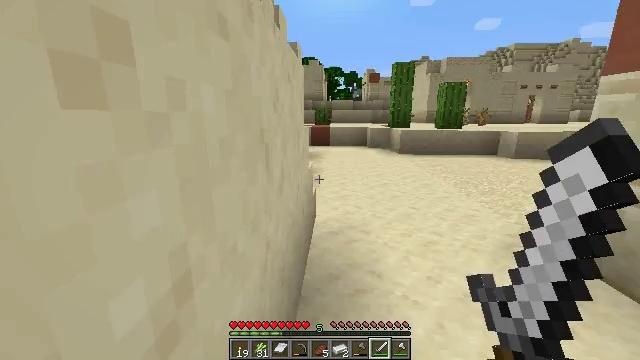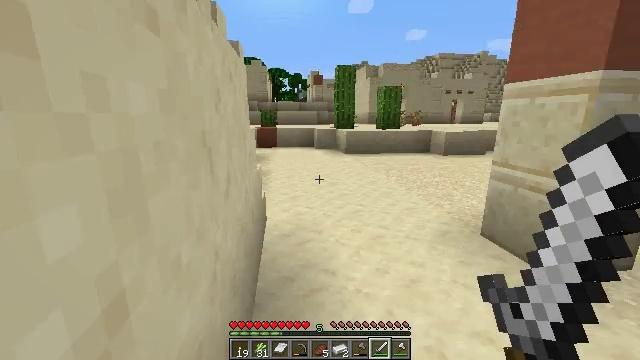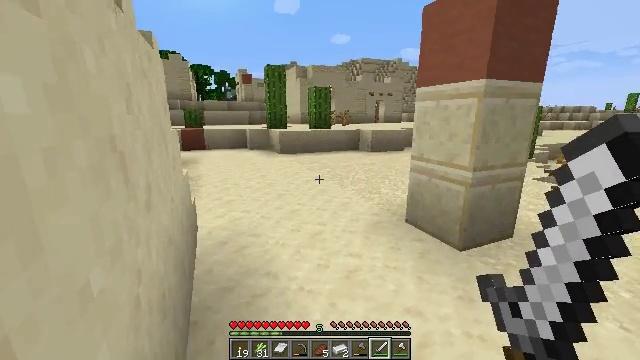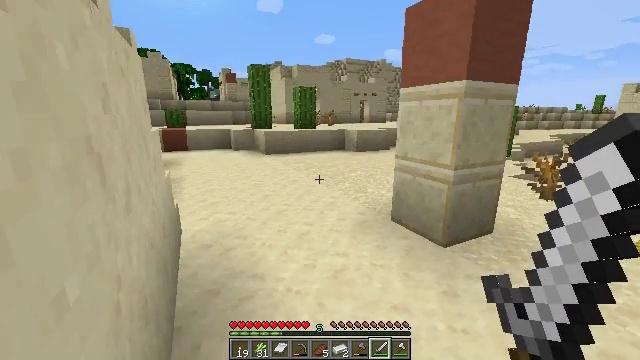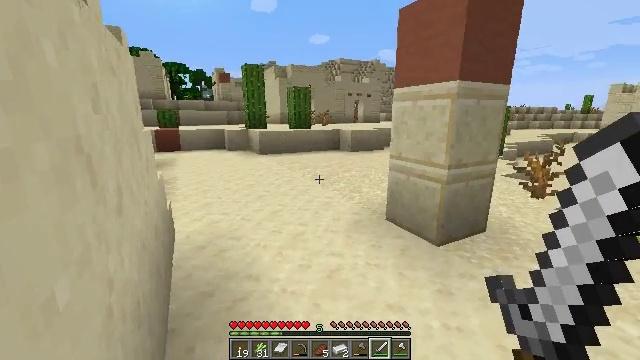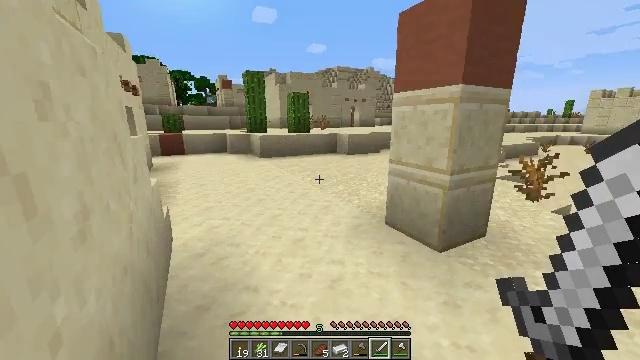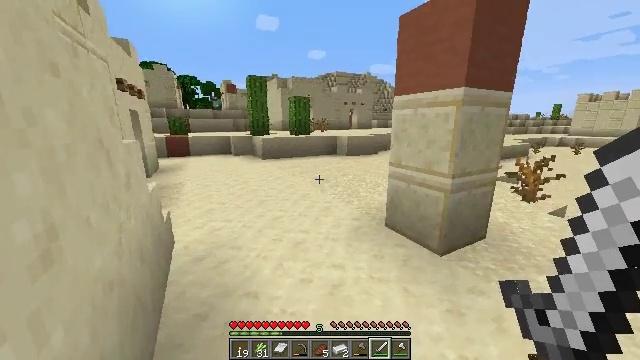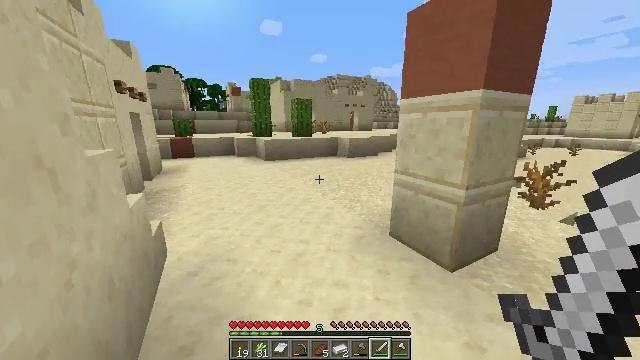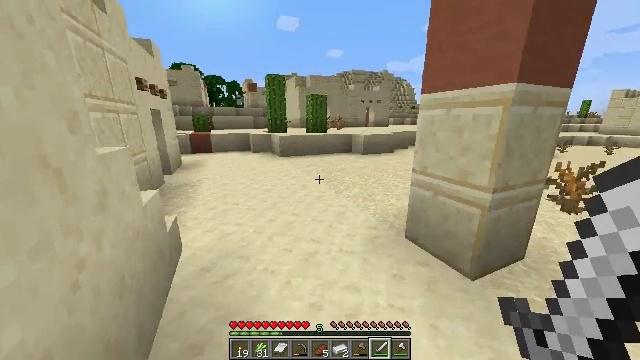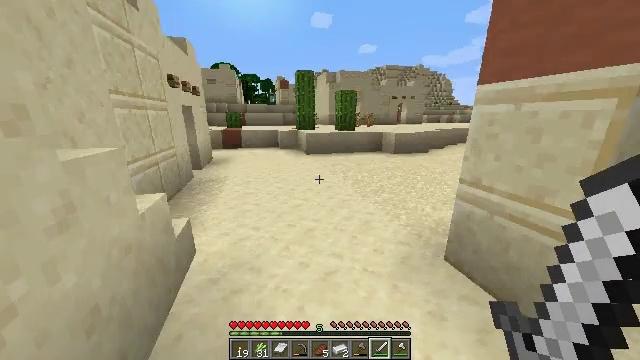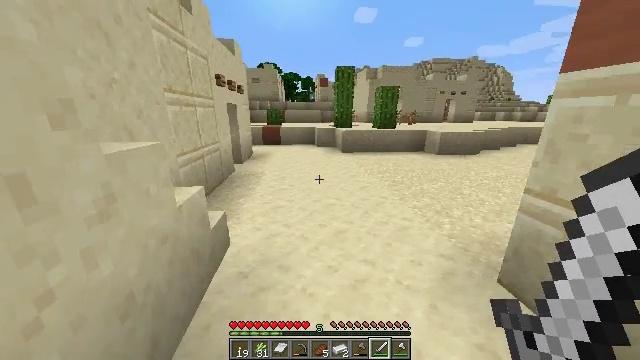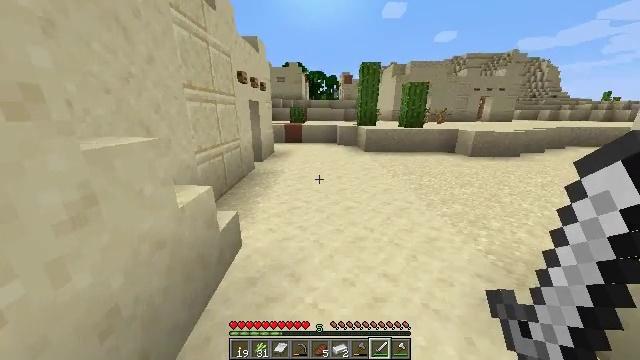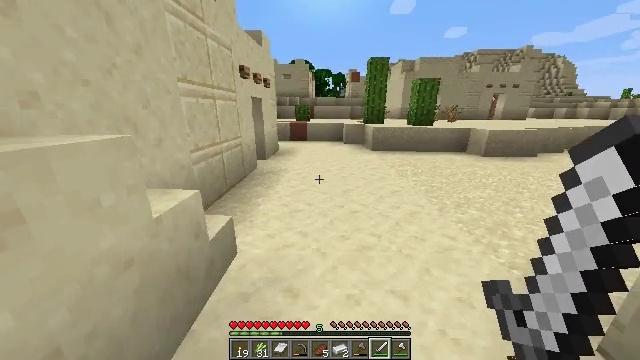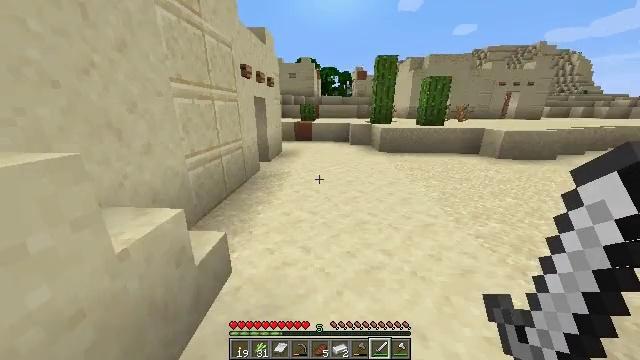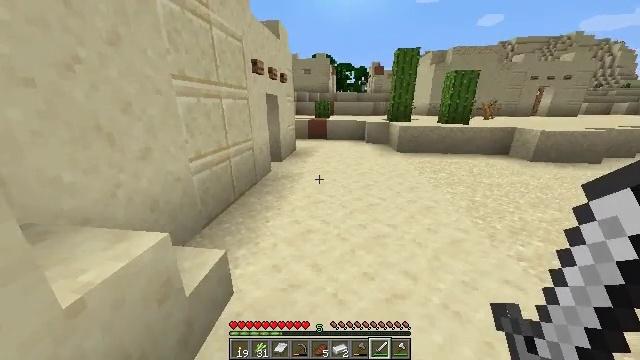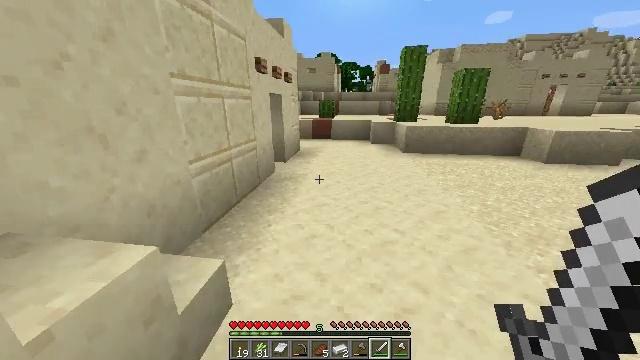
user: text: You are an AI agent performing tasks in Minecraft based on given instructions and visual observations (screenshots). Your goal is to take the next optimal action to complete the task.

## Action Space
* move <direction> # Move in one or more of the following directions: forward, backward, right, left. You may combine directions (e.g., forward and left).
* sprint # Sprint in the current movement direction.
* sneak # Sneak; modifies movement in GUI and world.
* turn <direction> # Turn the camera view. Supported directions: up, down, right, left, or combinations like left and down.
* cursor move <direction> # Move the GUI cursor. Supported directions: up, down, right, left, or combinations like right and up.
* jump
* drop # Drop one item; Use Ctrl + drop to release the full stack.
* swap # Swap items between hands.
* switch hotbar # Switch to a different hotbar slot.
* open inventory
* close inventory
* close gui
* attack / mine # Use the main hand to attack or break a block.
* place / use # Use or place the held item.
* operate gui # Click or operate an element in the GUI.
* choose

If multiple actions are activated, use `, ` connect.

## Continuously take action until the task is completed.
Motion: motion action
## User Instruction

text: Mine the smooth sandstone slab from the structure.
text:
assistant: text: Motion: turn right
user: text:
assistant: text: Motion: turn right
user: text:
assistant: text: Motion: sprint, turn right
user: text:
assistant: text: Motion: move forward, sprint, turn right
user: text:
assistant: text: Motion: move forward, sprint
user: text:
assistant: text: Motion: move forward, sprint
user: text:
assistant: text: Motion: move forward, sprint
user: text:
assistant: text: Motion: move forward, sprint, turn left and down
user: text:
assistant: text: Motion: move forward, sprint, turn left and down
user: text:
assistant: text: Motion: move forward, sprint, turn left
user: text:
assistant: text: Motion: move forward, sprint, turn left
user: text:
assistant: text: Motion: move forward, sprint, turn left
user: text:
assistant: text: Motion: move forward, sprint, turn left
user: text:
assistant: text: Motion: move forward, sprint, turn left
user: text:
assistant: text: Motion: move forward, sprint, turn left
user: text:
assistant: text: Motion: move forward, sprint, turn left
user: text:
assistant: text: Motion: move forward, sprint, turn left
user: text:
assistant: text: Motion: move forward, sprint, turn left
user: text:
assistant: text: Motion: move forward, sprint, turn left
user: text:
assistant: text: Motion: move forward, sprint, turn left
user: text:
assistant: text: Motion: move forward, sprint, turn left
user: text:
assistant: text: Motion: move forward, sprint, turn left
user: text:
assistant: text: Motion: move forward, sprint, turn left
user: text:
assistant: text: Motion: move forward, sprint, turn left
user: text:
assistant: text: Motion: move forward, sprint, turn left
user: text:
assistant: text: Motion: move forward, sprint, turn left
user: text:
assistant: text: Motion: move forward, sprint, turn left
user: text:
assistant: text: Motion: move forward, sprint, turn left
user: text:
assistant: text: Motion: move forward, sprint, turn left
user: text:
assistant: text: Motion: move forward, sprint, turn left